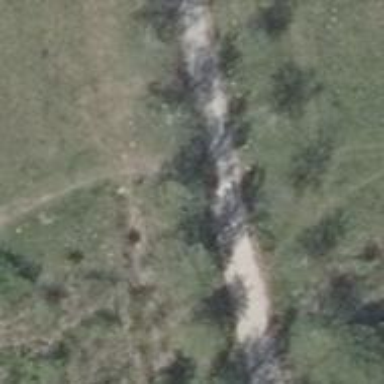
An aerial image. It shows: Gravel track with grade 2 quality.